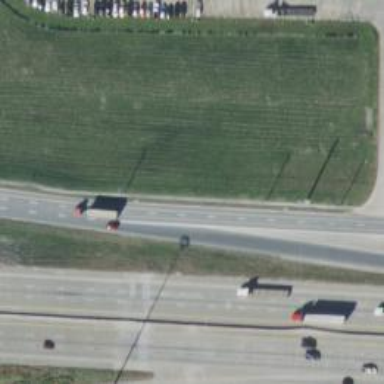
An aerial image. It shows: Secondary road with frontage road.